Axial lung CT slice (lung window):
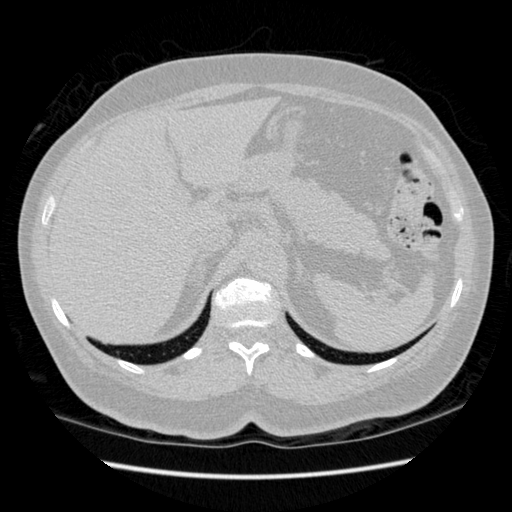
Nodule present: no